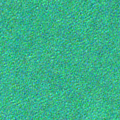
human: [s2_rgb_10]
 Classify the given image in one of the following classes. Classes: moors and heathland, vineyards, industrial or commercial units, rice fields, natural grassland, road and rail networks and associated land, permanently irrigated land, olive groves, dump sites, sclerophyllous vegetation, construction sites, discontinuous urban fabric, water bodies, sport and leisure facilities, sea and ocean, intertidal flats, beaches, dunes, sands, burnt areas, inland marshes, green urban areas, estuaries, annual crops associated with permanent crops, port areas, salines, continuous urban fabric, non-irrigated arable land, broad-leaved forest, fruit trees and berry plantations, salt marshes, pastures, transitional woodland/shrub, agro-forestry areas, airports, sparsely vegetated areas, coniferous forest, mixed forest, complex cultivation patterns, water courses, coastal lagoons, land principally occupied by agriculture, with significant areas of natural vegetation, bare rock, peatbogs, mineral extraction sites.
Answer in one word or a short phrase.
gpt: sea and ocean